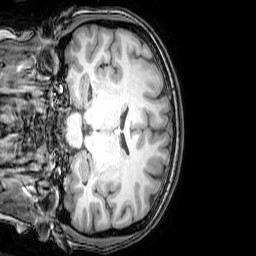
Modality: T1w
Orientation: coronal
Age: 24
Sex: female
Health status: healthy
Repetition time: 0.081 s
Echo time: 0.037 s